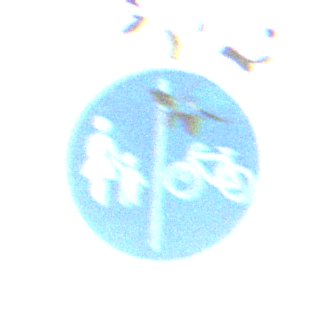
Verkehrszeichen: GetrennterRadUndGehwegRadwegRechts
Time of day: Night
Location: Outdoor (Nature)
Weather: Clear
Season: NotSpecified
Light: Natural